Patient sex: M
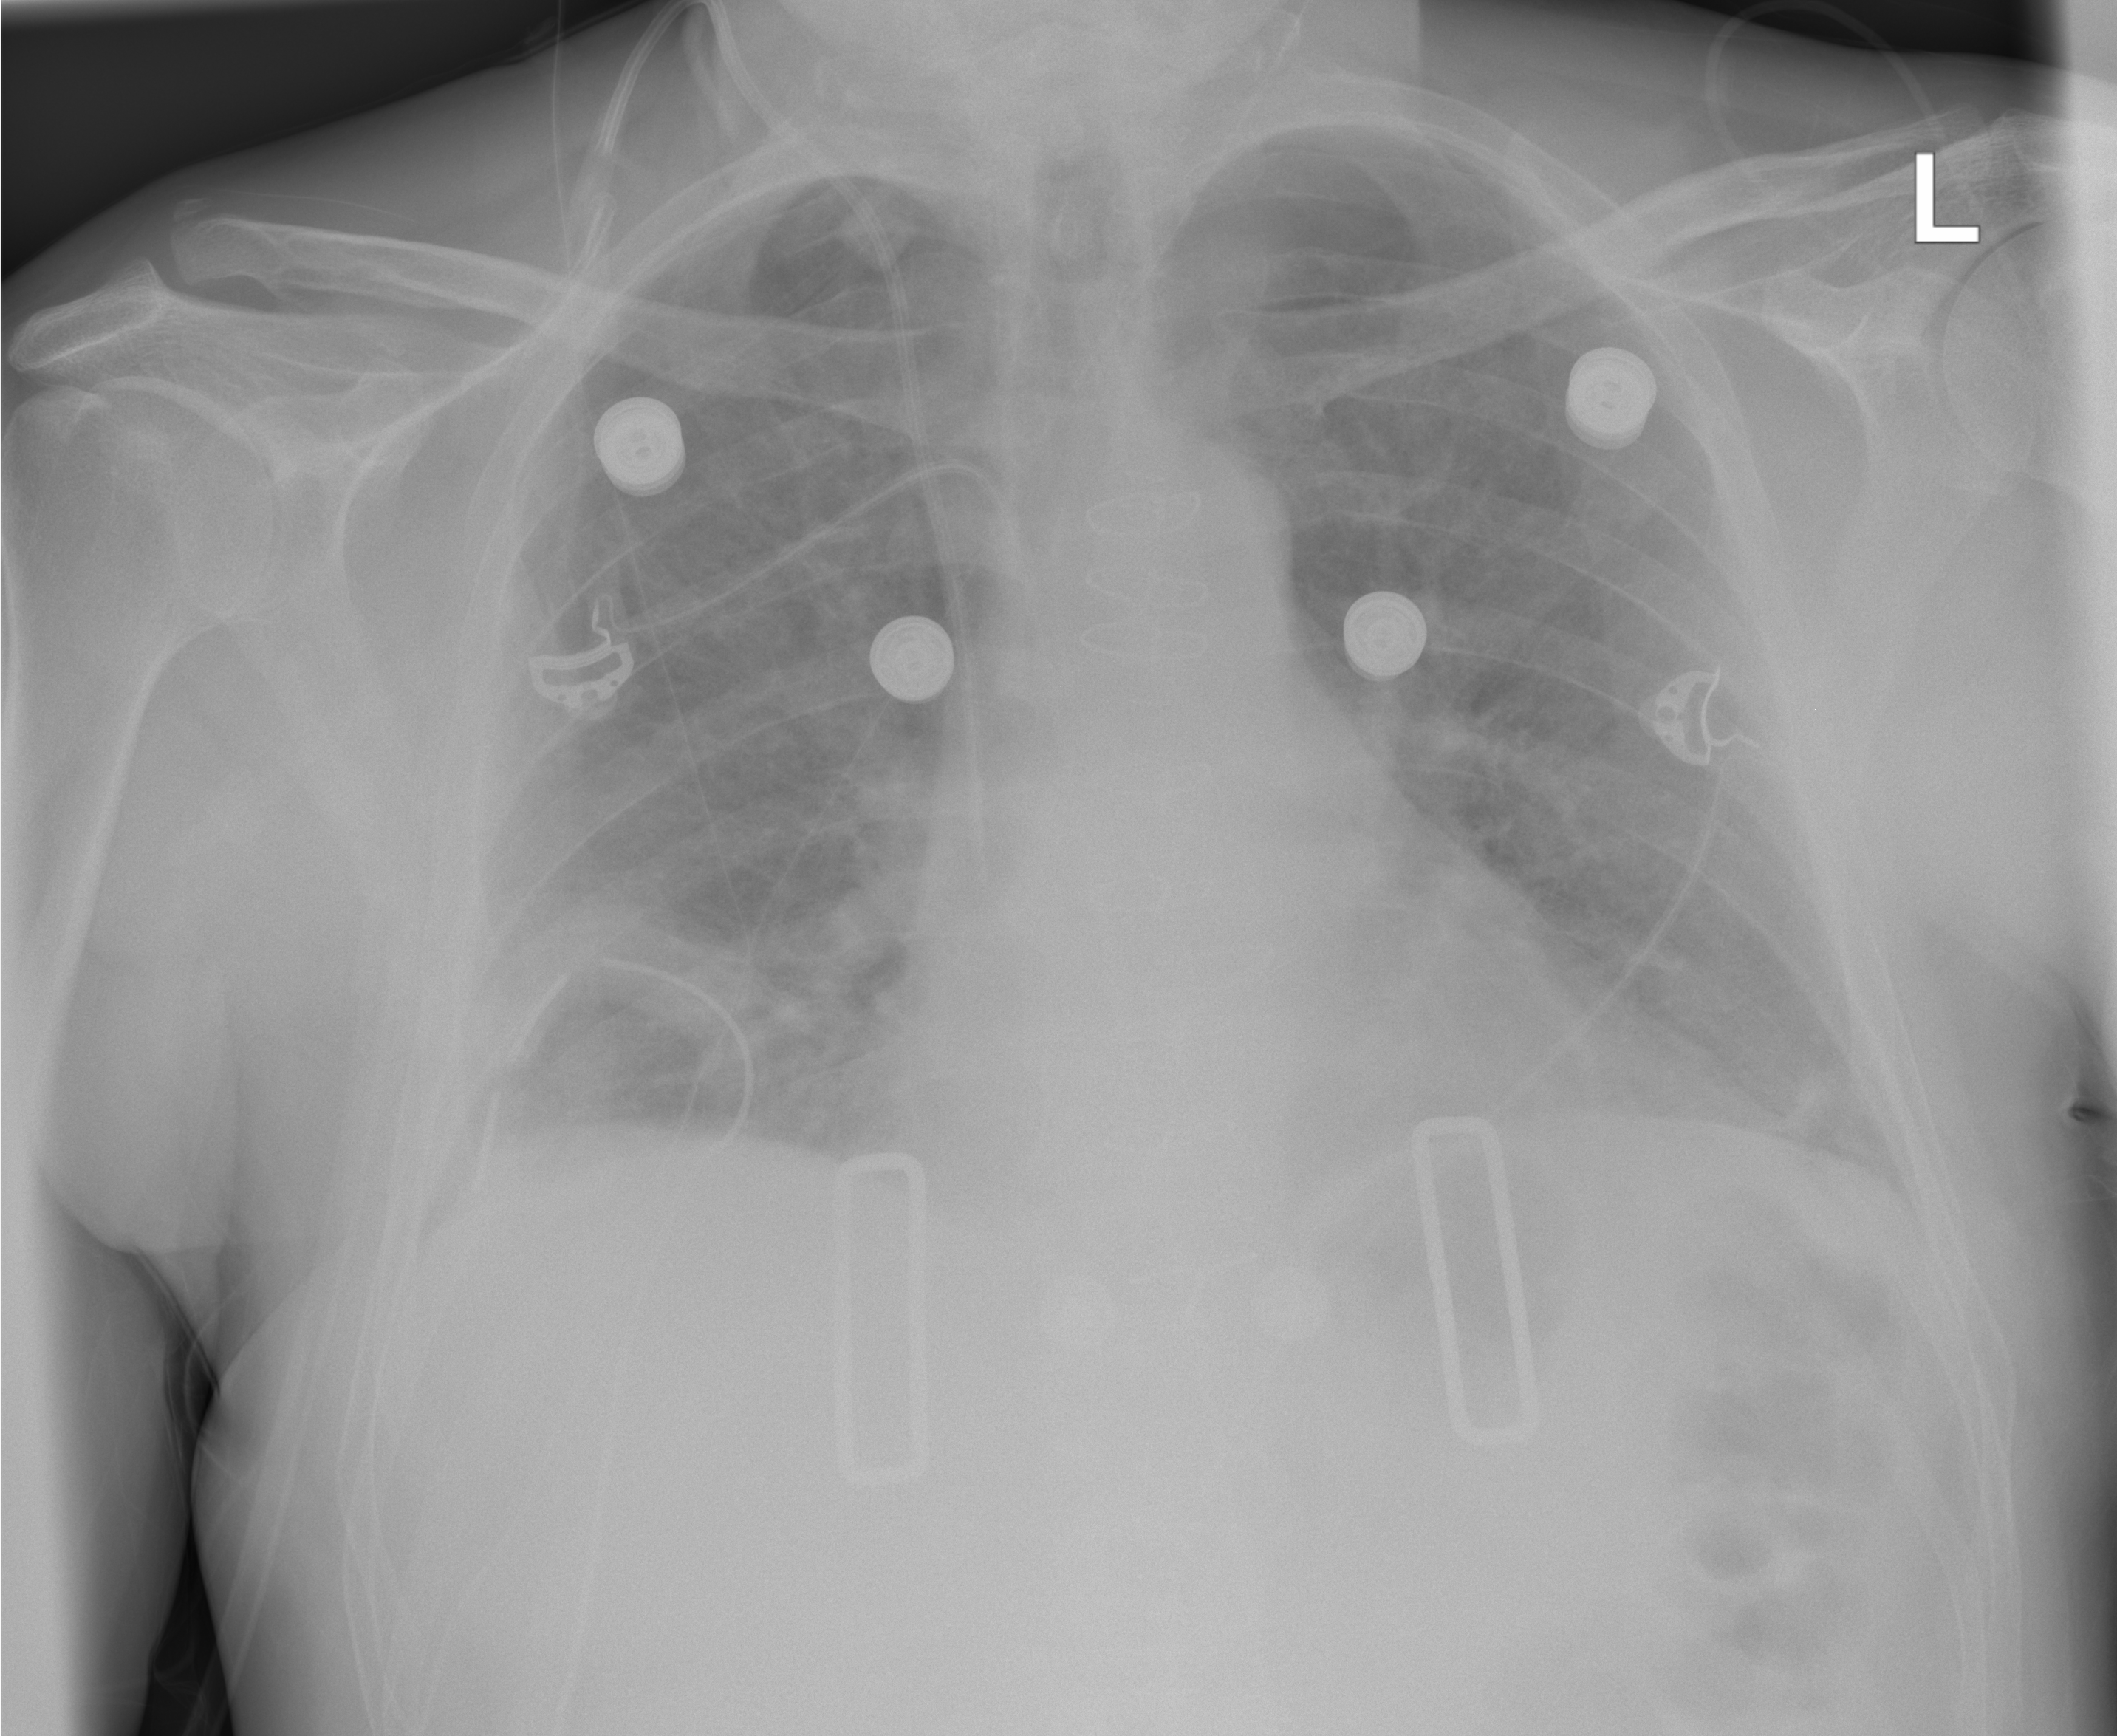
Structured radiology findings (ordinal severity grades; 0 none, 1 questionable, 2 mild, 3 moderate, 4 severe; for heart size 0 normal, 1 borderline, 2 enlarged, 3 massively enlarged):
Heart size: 1
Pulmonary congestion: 2
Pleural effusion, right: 1
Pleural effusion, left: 0
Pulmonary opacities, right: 2
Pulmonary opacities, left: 2
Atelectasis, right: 2
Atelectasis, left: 2